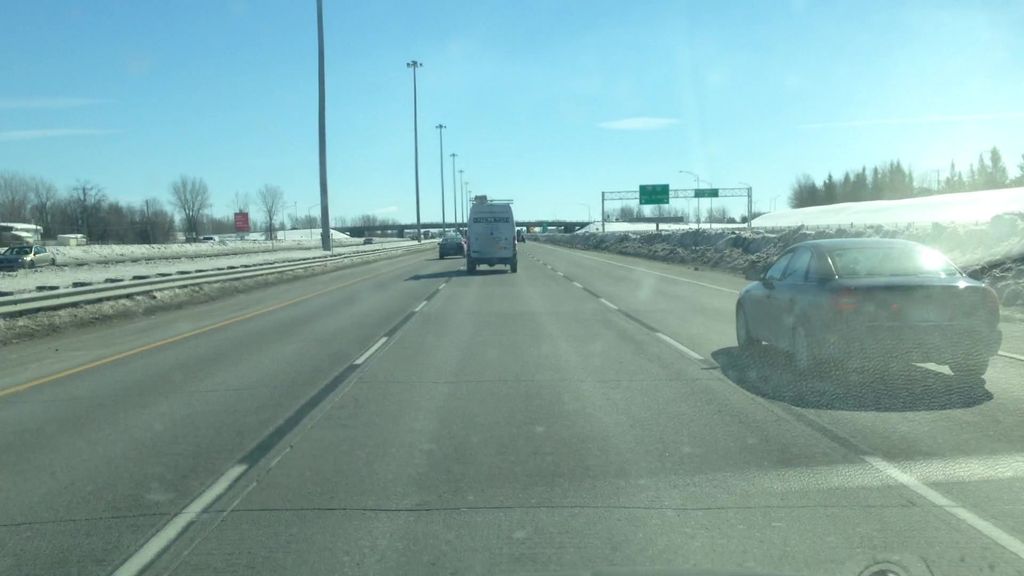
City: montreal